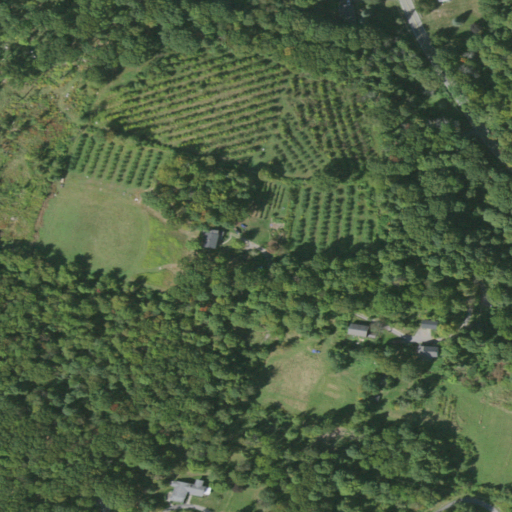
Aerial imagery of mountain in New York named Prospect Hill containing deciduous forest, open development, pasture, and low intensity development